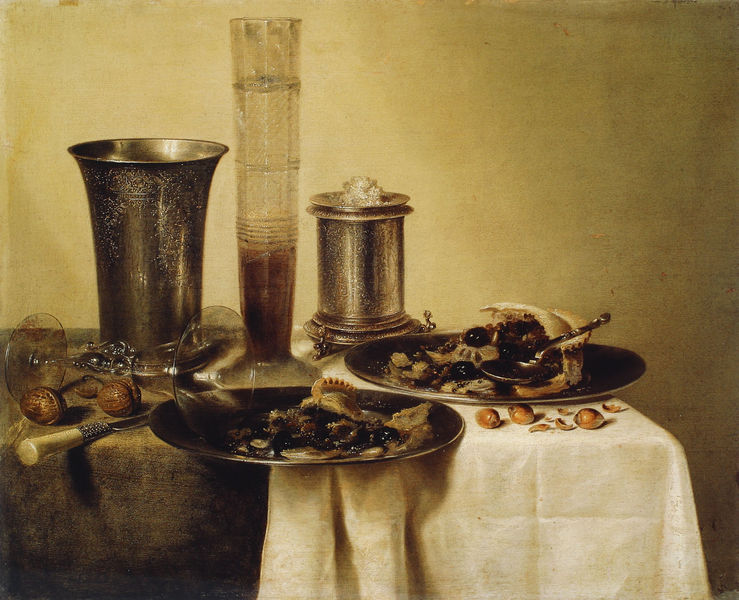
Titel: Frühstücksstilleben
Künstler: Willem Claesz. Heda
Institution: Paris, Musée du Louvre
Schlagwörter: gemälde, gelb, braun, getränk, glas, tisch, malerei, wand, messer, silber, teller, tischdecke, decke, stilleben, stillleben, essen, löffel, metall, becher, meeresfrüchte, geschirr, fisch, besteck, flämisch, holländisch, schnecke, schnecken, nüsse, walnuss, humpen, elfenbein, lebensmittel, speise, nuß, walnüsse, tischtusch, nahrungsmittel, stangenglas, löffeö, knacker, hasel, haselnuß, ein stillleben, das monochrom in gelb daherkommt, das motiv ist nicht etwa ein prachtvoller obstkorb, sondern die überbleibsel von einem fressgelage, es gab so viel zu essen, dass noch rückstände auf den tellern liegen. dünne glas ist noch befüllt, ein anderes is rücksichtslos umgestoßen, das silberbesteck suggeriert eine gehobene gesellschaft, ein verziertes messer mit elfenbeingriff unterstützt dies